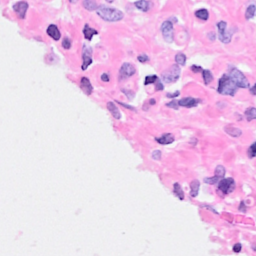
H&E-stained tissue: Breast